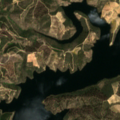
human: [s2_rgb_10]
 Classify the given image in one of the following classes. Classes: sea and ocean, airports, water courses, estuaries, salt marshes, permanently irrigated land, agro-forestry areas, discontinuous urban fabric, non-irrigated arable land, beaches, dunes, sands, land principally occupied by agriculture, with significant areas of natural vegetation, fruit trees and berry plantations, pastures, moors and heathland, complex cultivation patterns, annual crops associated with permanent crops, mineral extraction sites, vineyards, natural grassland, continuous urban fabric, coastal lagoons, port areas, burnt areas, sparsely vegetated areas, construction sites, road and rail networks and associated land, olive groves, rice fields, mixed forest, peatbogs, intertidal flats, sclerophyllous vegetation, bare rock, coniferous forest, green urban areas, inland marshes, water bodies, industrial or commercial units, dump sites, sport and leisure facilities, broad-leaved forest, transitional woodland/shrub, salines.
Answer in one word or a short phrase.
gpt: olive groves, land principally occupied by agriculture, with significant areas of natural vegetation, broad-leaved forest, transitional woodland/shrub, water bodies